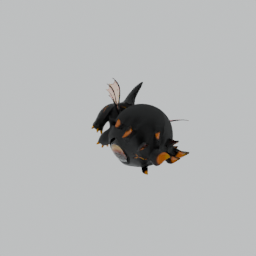
Label: animals